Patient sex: M
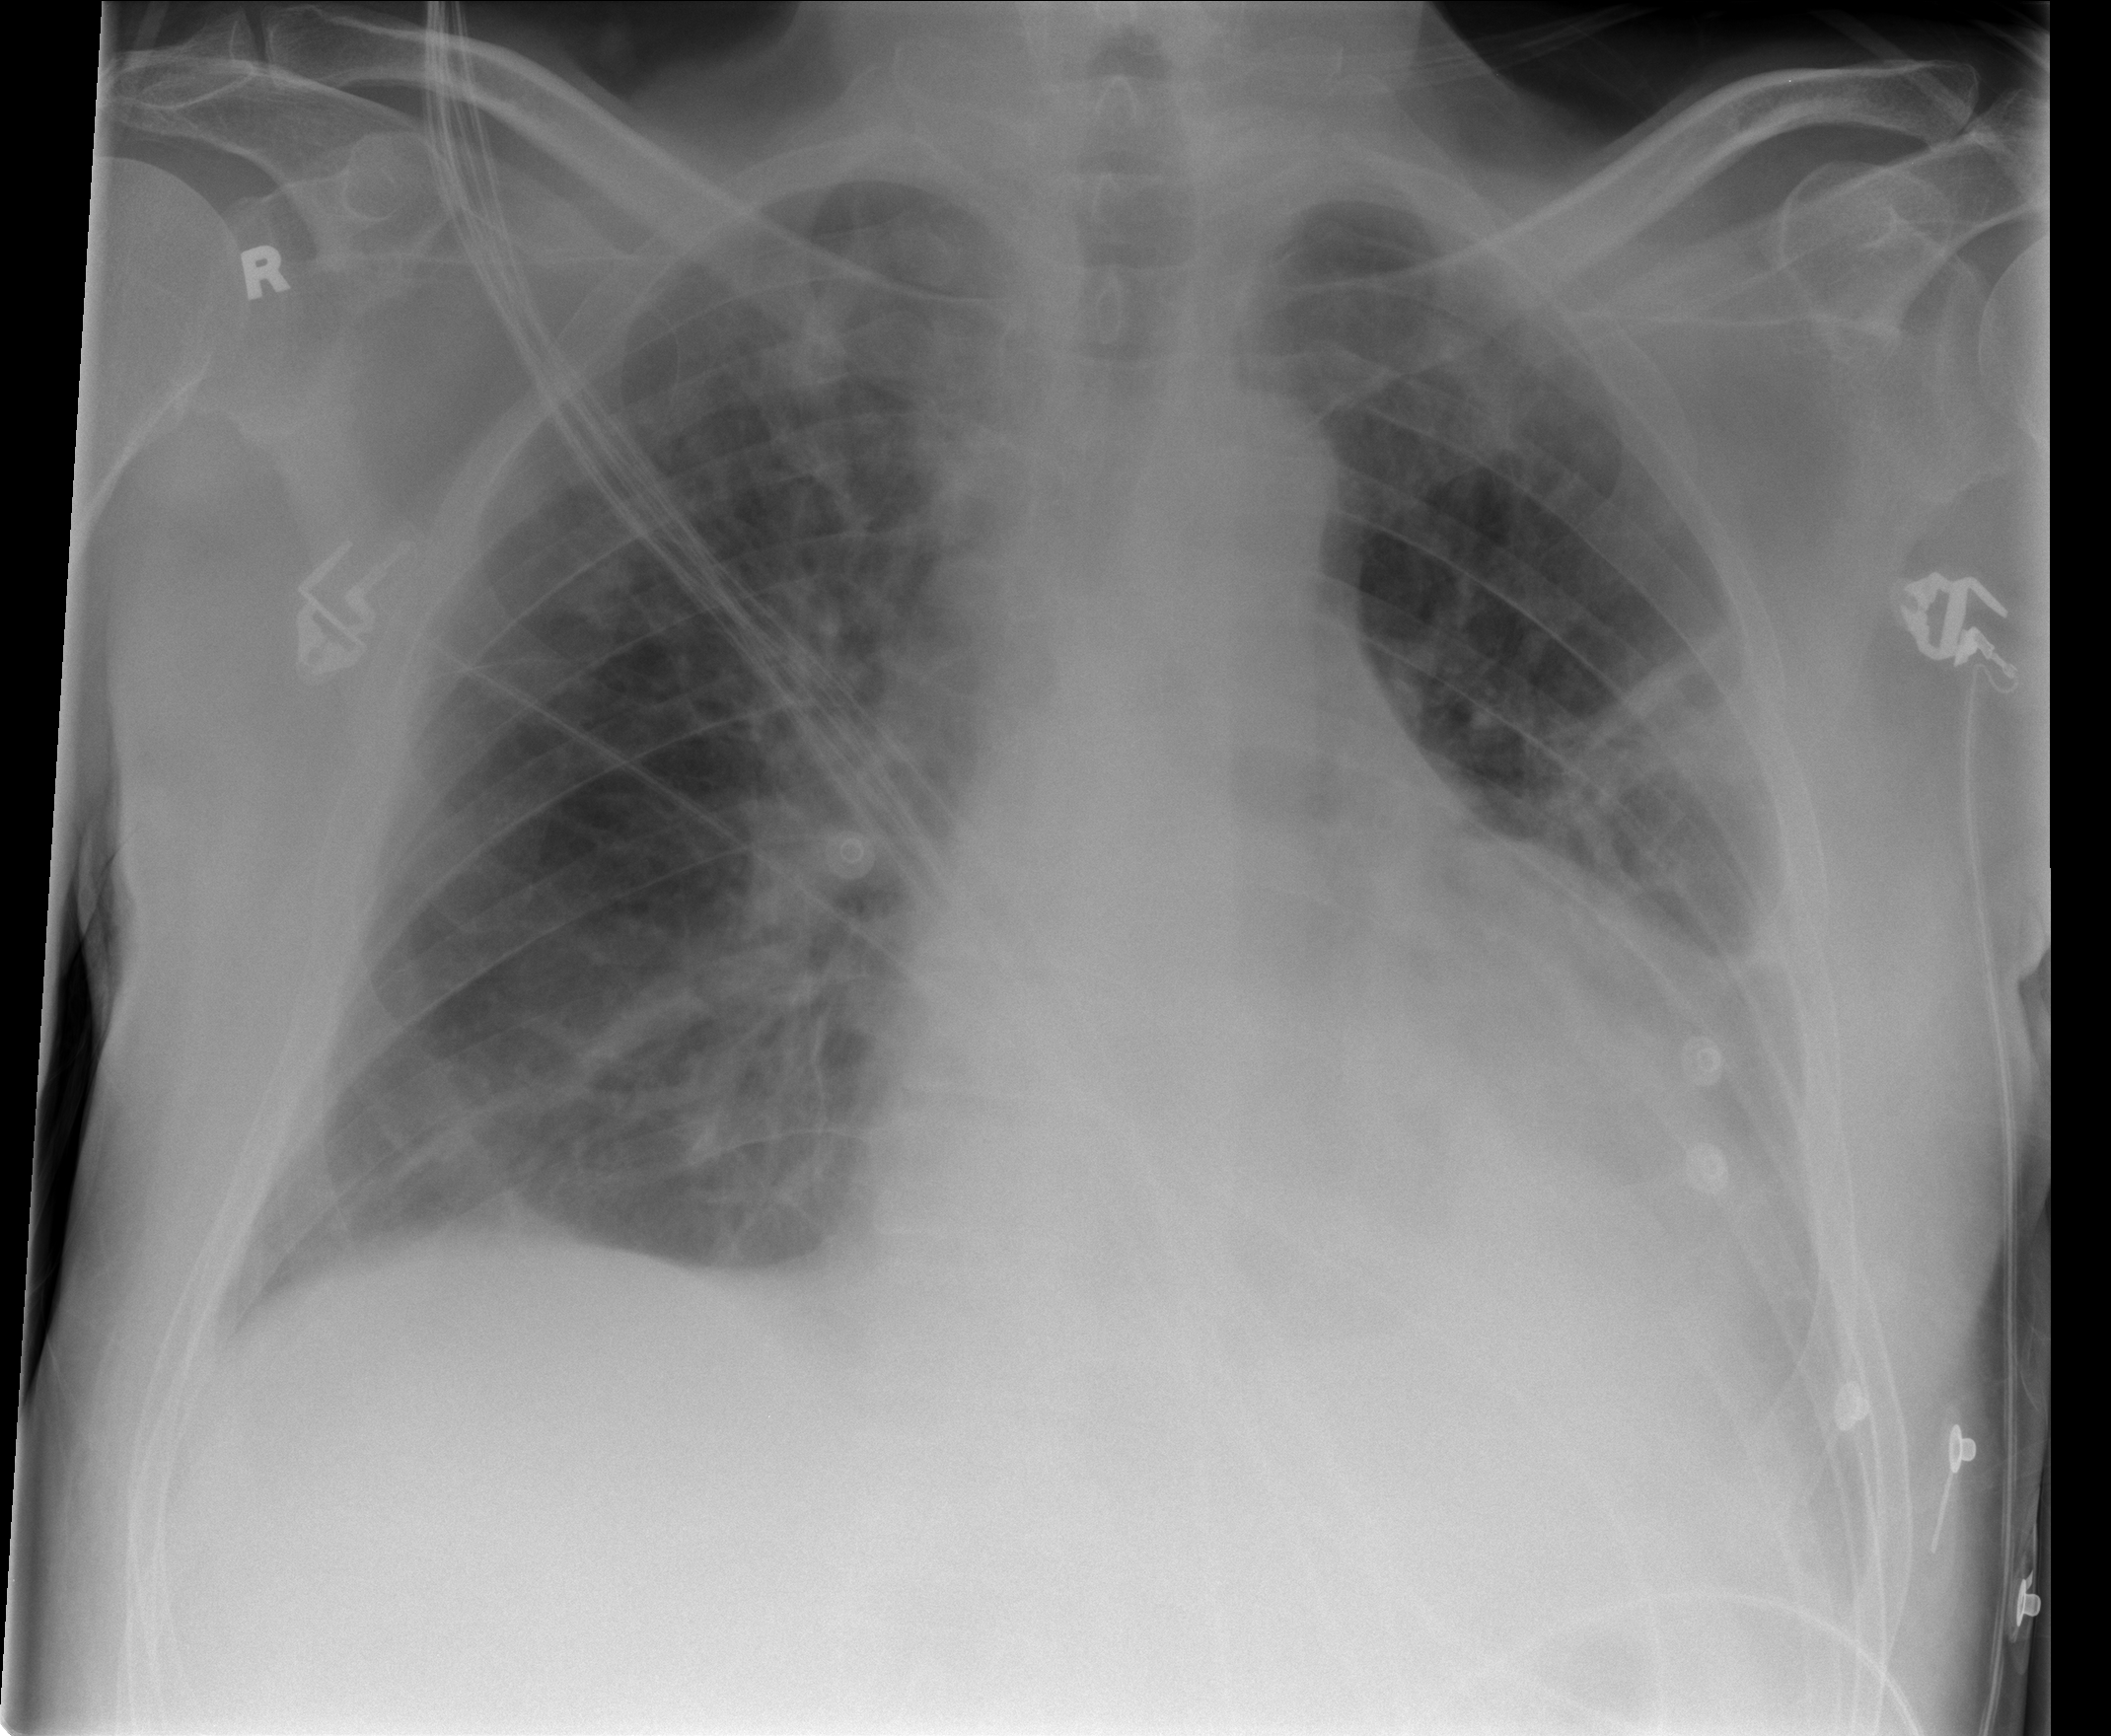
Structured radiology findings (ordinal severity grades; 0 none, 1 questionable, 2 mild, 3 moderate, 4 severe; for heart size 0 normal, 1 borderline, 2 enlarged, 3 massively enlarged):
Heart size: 2
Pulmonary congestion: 0
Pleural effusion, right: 0
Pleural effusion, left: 2
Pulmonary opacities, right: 2
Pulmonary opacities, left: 0
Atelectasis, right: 0
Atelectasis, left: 2